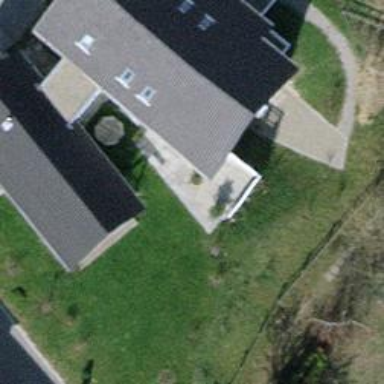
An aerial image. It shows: Garage building.